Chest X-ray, AP view. Patient: 48 years old, sex M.
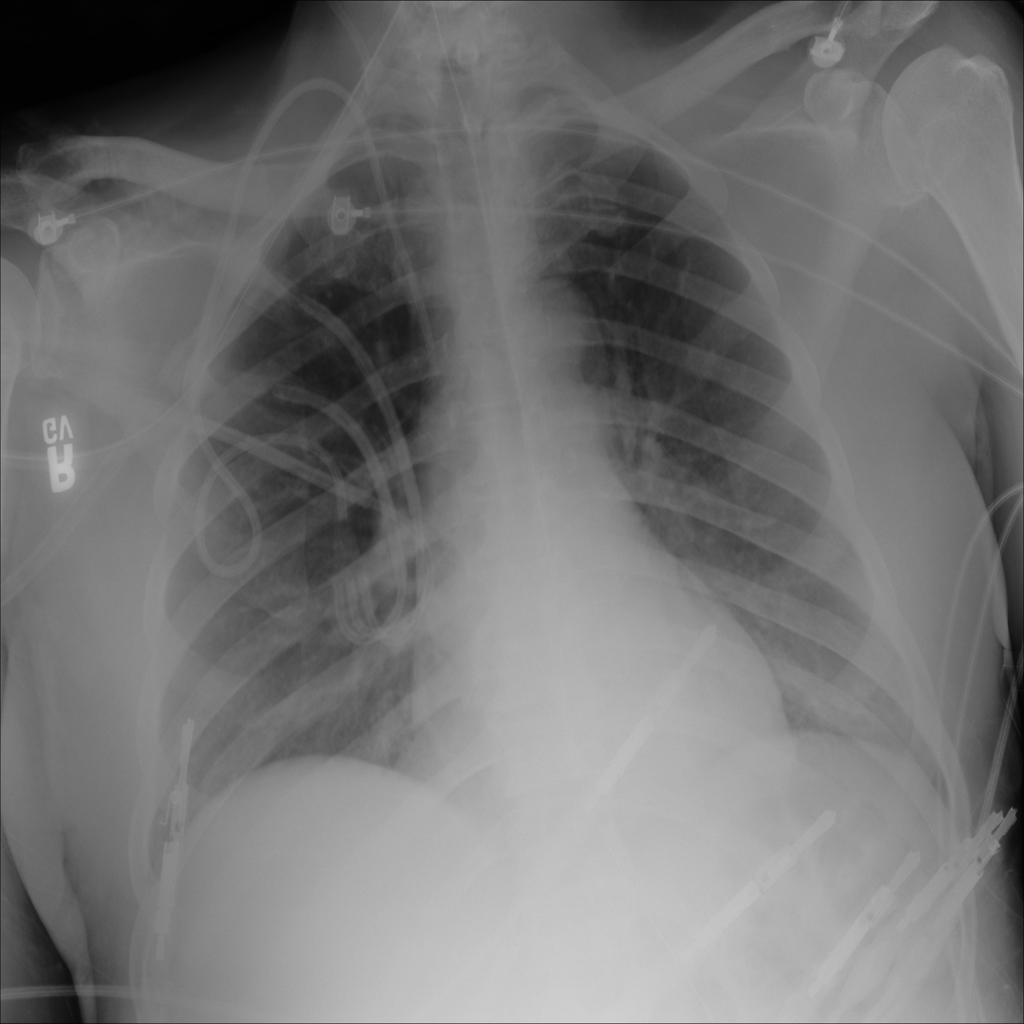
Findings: No Finding